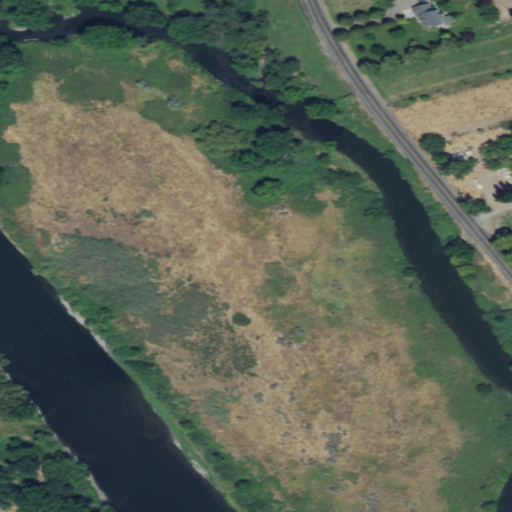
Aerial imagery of island in Washington named Songbird Island containing shrub, open water, woody wetlands, herbaceous wetlands, open development, low intensity development, cultivated crops, deciduous forest, medium intensity development, and high intensity development